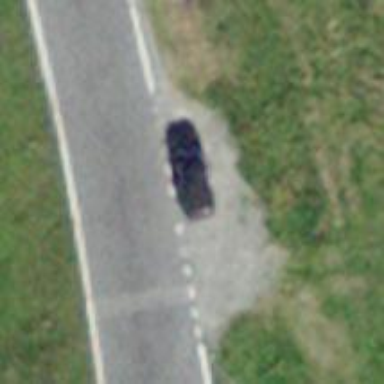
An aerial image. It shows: Secondary road with asphalt surface and no sidewalk.